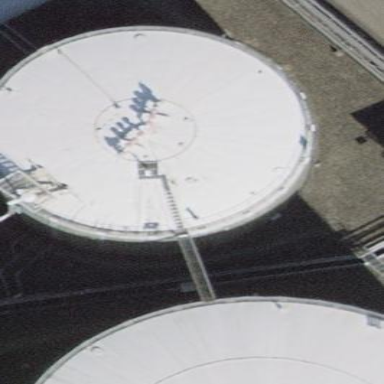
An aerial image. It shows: Storage tank which is man-made and housed in building.